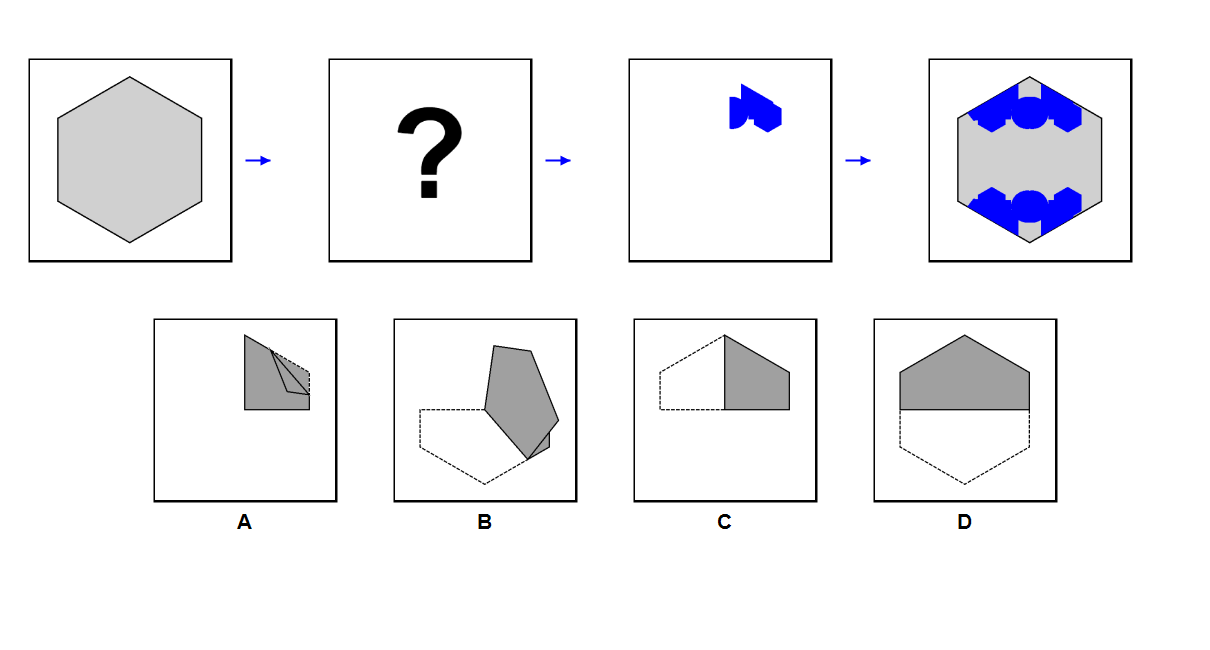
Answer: B